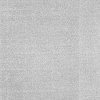
Atmospheric dust classification: dusty